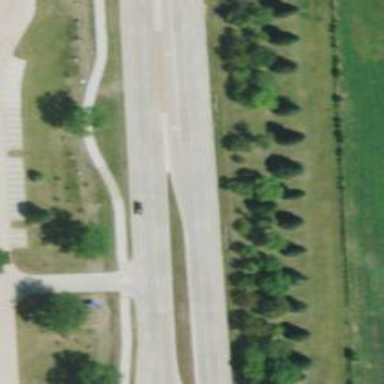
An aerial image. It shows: Primary highway with separate sidewalk and cycle track.